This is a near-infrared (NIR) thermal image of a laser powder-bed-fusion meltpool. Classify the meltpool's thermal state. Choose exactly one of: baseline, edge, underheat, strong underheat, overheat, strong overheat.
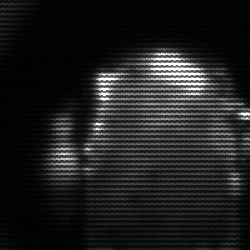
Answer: baseline